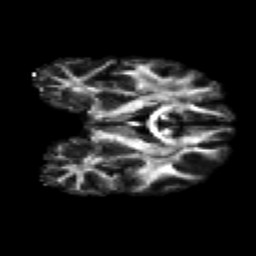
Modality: FA
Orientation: coronal
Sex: male
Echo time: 0.114 s